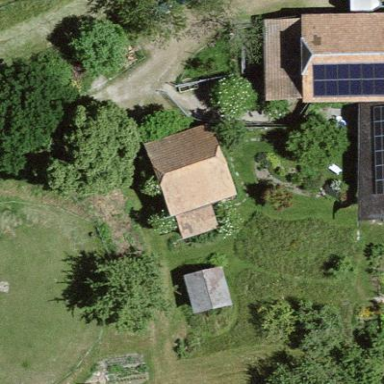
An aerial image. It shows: Rural barn.